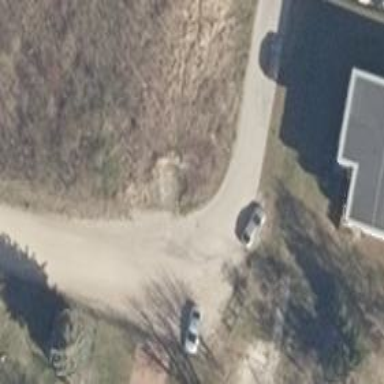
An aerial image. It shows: Dirt road within living street.